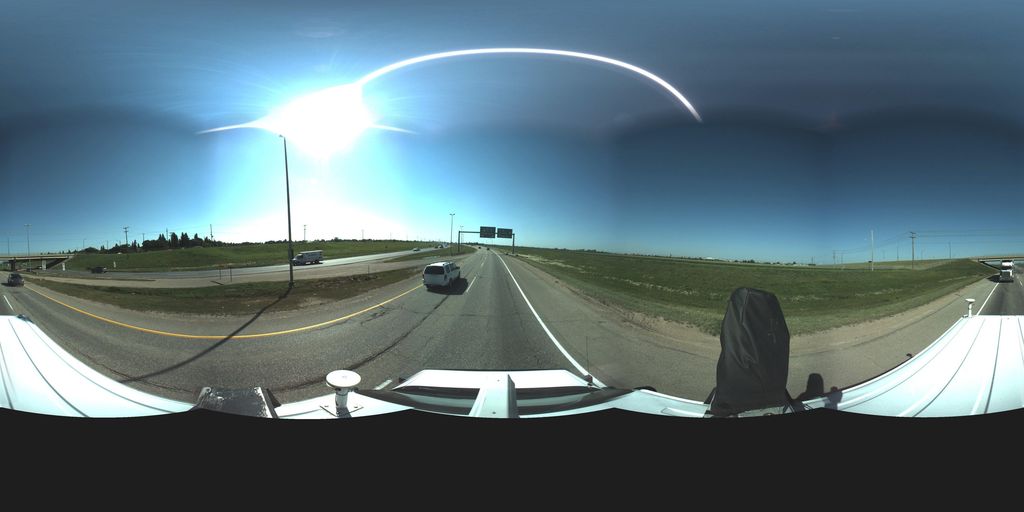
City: saskatoon